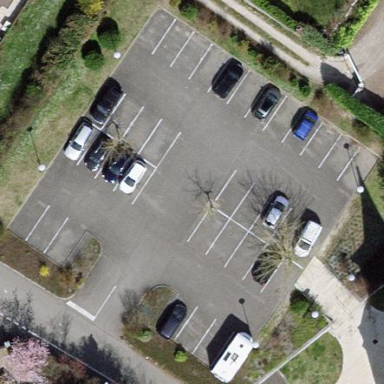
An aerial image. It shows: Parking area.